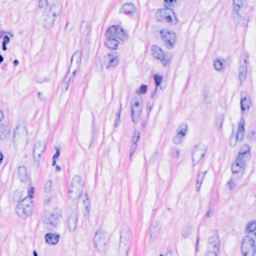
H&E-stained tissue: Breast